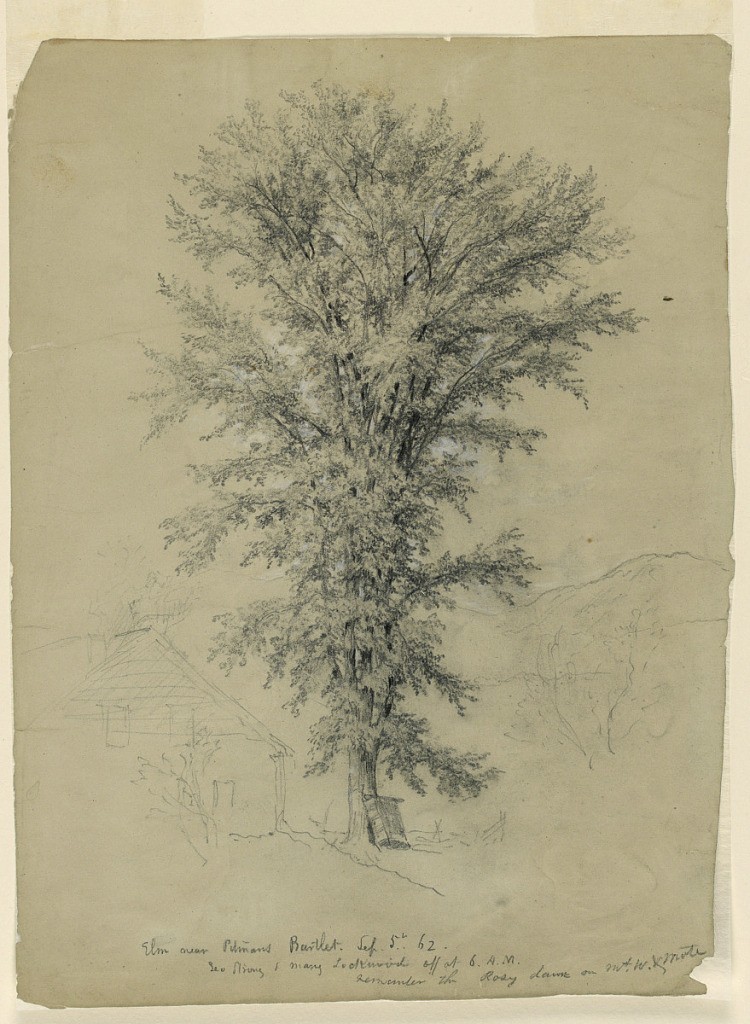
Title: Elm near Pitman's, Bartlett, New Hampshire
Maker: Daniel Huntington, American, 1816–1906
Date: September 5, 1862
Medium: Graphite and white chalk on buff paper
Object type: Drawing
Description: Elm, center, with a farm house at left and mountains in distance, at right.